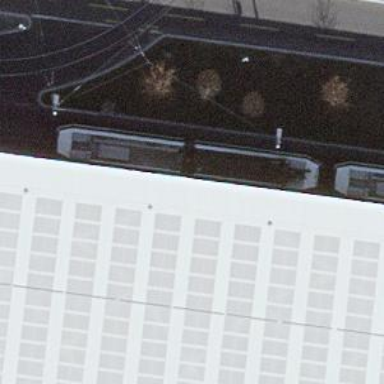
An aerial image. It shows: Tram stop with public transport connection.